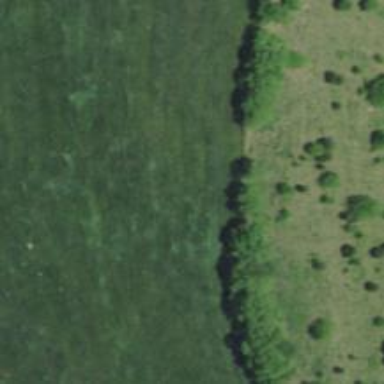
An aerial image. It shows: Row of trees in natural setting.